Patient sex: F
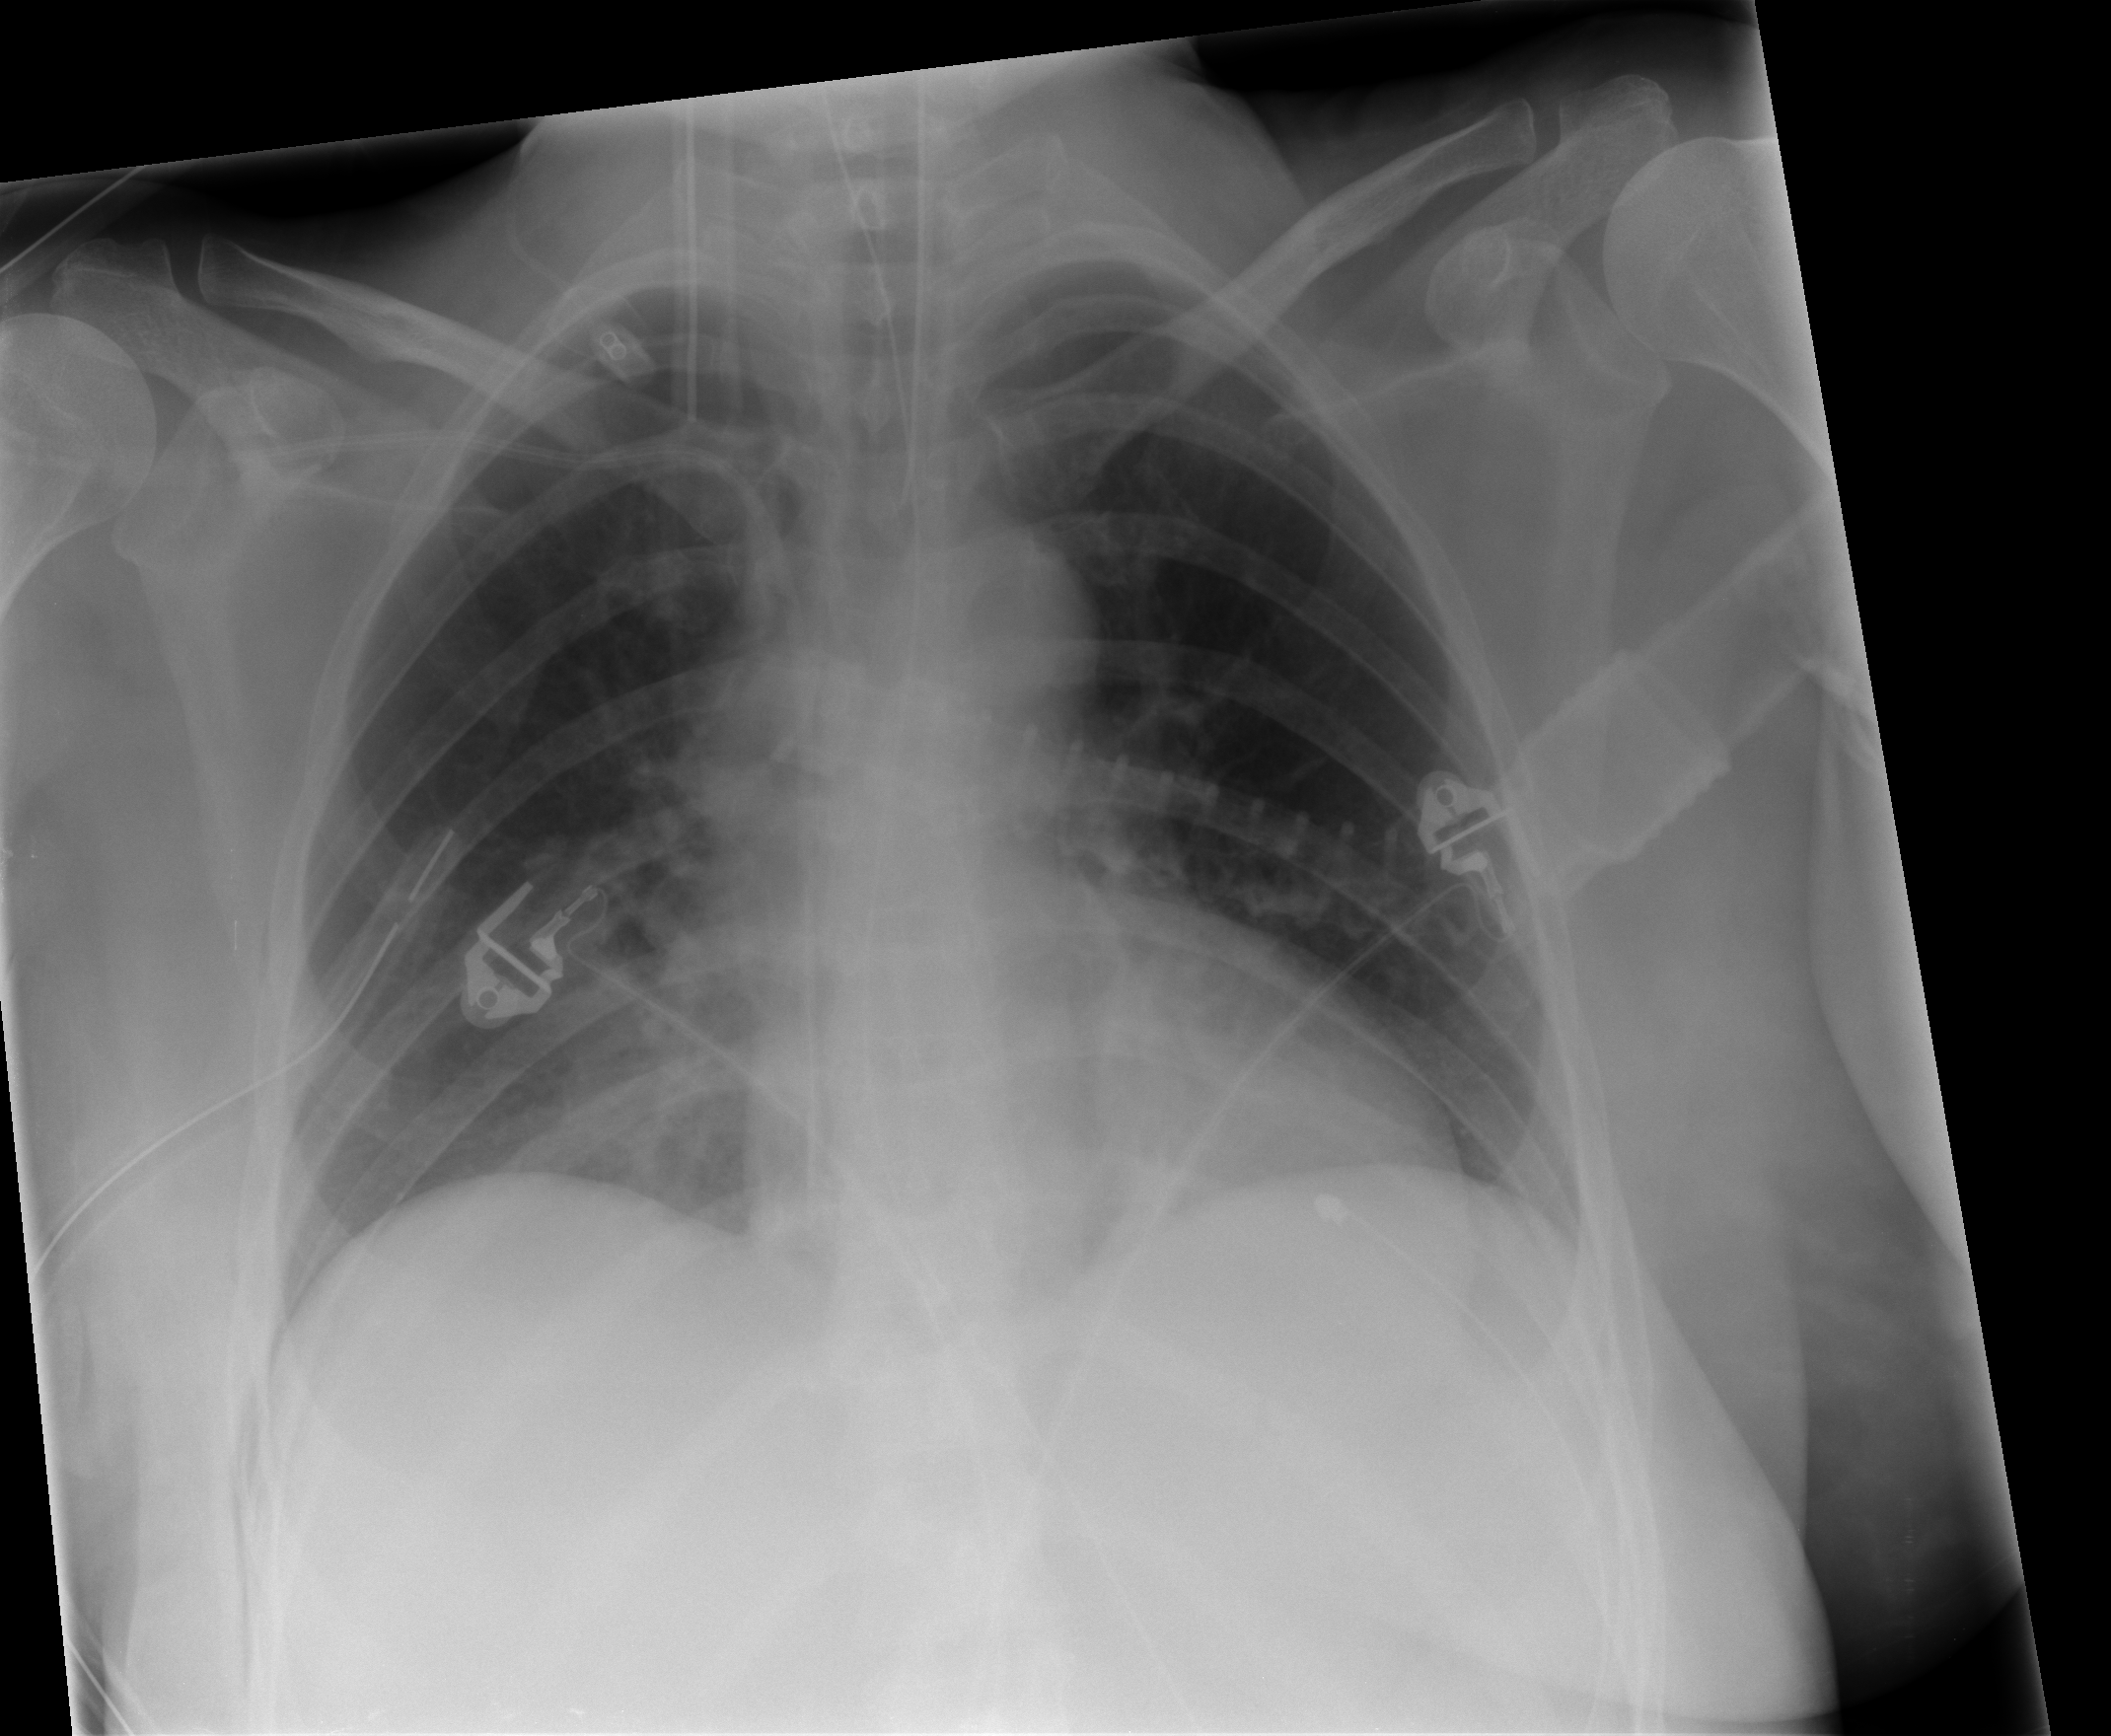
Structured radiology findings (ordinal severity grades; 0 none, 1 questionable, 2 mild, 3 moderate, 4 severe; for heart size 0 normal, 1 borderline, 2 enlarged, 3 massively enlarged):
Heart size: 0
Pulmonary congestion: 0
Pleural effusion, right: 0
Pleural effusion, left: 0
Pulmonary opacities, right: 0
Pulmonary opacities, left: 0
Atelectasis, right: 1
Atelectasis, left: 1